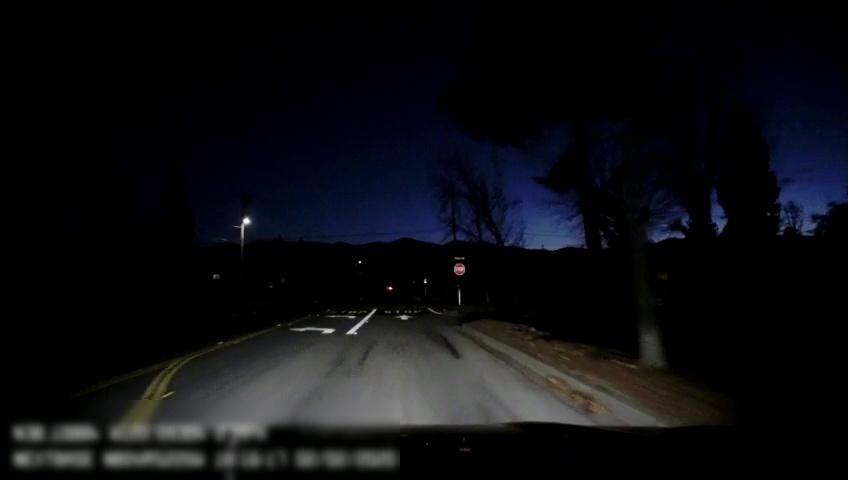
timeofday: Night
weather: Other
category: Drivable Space
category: Lanes | Alternate Lane
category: Lanes | Current Lane
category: Lanes | Alternate Lane
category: Lanes | Current Lane
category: Traffic | Signs